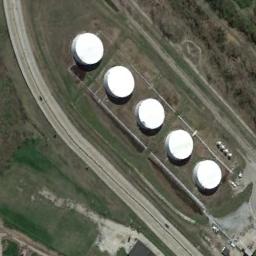
Label: storage tanks